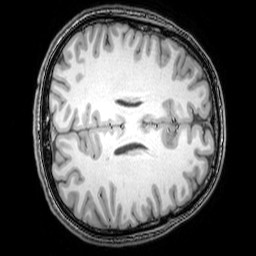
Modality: T1w
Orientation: axial
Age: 22
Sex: male
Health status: healthy
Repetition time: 0.081 s
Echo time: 0.037 s